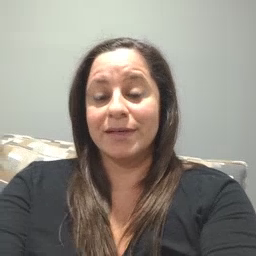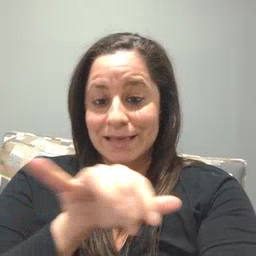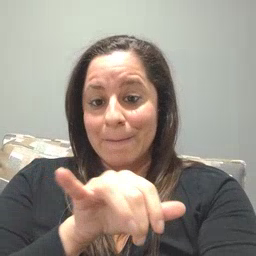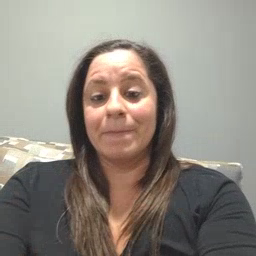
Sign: same